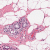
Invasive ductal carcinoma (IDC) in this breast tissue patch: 0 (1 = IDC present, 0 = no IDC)